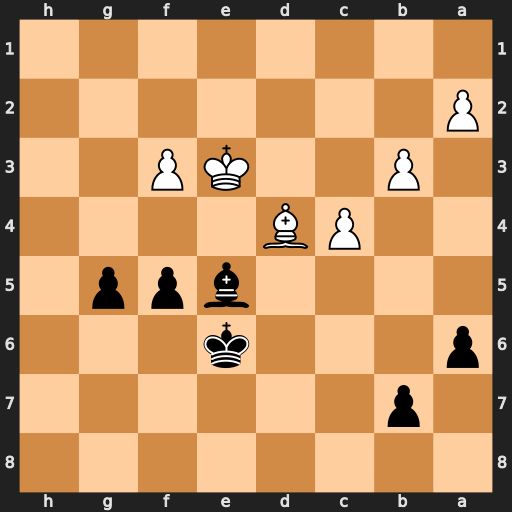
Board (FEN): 8/1p6/p3k3/4bpp1/2PB4/1P2KP2/P7/8
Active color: b
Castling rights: -
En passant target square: -
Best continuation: f4+ Ke4 Bxd4 Kxd4 Kf5